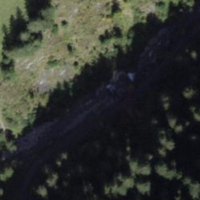
EUNIS habitat code: 43
Species observed at this site:
Motacilla cinerea